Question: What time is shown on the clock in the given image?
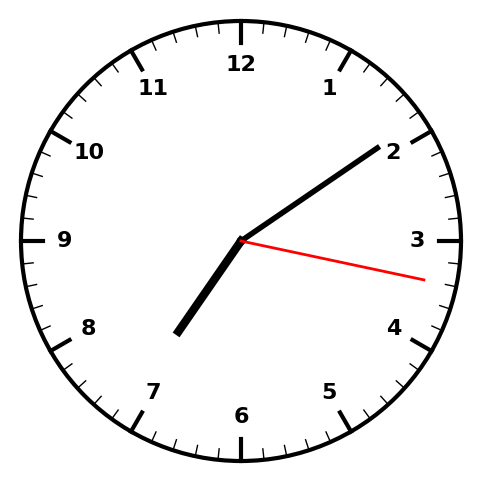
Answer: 07:09:17